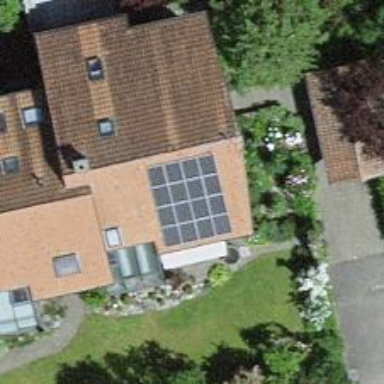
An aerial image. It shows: Solar photovoltaic panel generator.